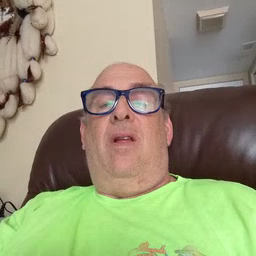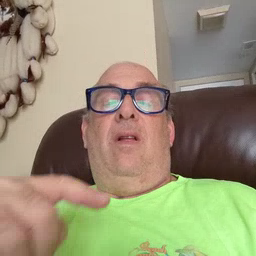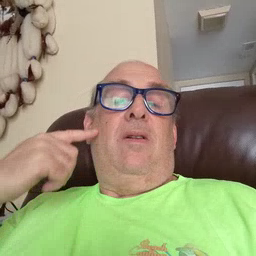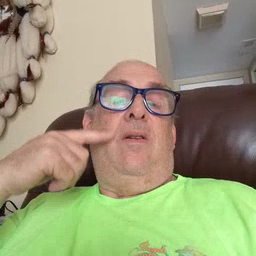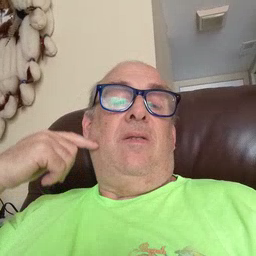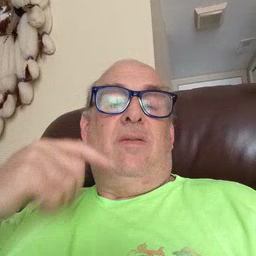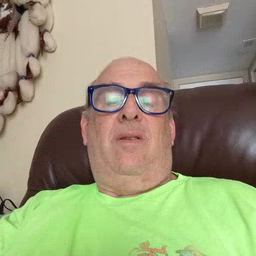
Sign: cheek